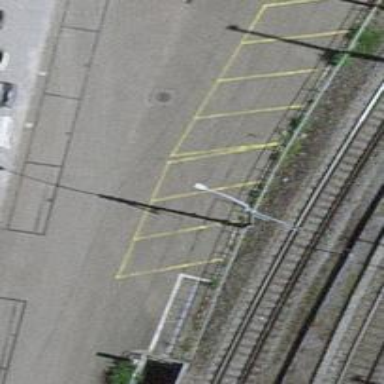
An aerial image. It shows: Parking available on the street side.